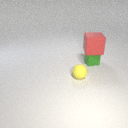
small green rubber cube behind small yellow rubber sphere